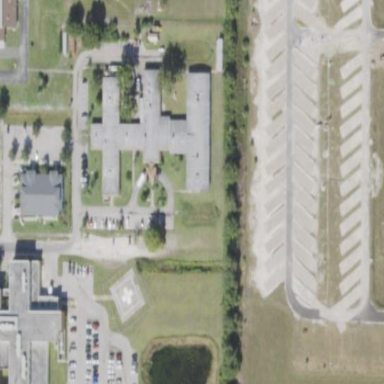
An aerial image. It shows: Nursing home building.